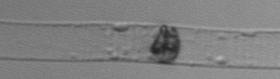
Label: Dactyliosolen_blavyanus